Question: When trying to import a maven project into Eclipse it would tell me that there are compile errors:

Note that I can't share the project but it worked before.
What could be the problem? Did my installation of m2e break?
Even after uninstalling all software that has to do with m2e maven import is still available.
I use <URL> version.
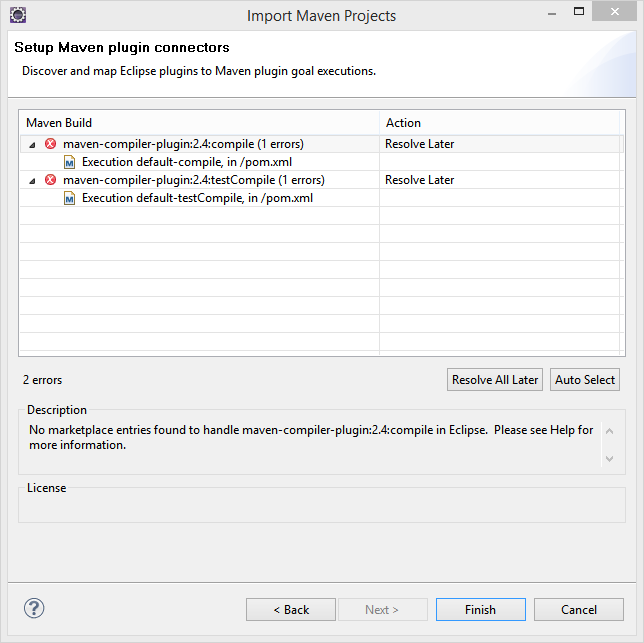
Answer: Using <URL> to download dependencies and then importing the project solved the problem. Not ideal but works.